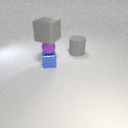
small purple rubber sphere above small blue metal cube